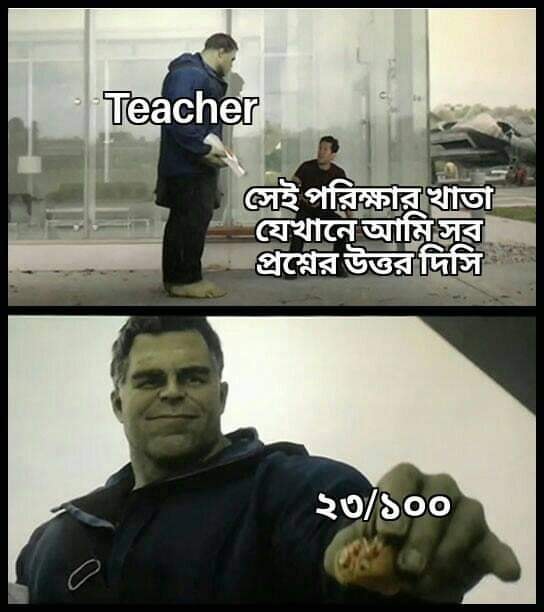
Caption: Teacher  সেই পরীক্ষার খাতা যেখানে আমি সব প্রশ্নের উত্তর দিসি   ২৩/১০০
Label: non-hate